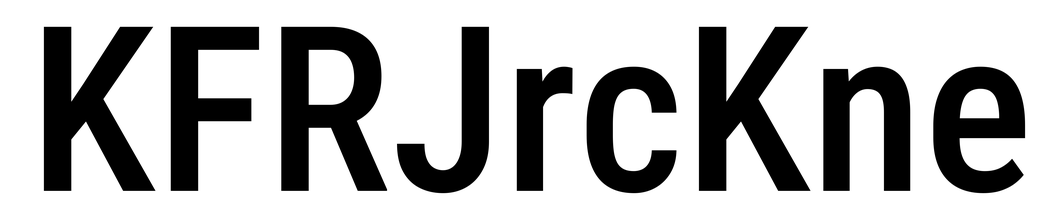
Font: Roboto_Condensed_Medium